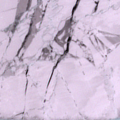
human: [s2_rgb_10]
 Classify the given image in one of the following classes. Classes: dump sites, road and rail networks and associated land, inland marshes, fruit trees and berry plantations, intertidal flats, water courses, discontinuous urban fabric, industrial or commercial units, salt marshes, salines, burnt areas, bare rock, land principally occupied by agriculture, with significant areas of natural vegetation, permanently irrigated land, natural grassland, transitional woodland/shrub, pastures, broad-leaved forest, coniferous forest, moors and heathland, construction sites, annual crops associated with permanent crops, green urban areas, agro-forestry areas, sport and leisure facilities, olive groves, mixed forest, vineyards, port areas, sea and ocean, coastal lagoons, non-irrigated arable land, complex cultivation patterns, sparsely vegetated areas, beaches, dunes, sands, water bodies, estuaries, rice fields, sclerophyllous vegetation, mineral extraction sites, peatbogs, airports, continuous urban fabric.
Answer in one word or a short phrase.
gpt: sea and ocean